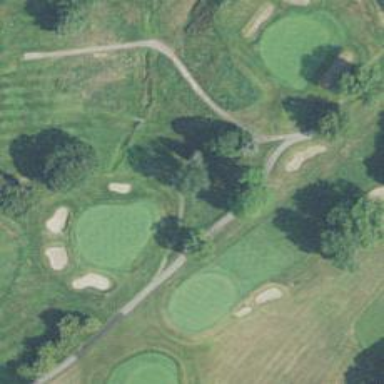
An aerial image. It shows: Path used for both walking and golf.